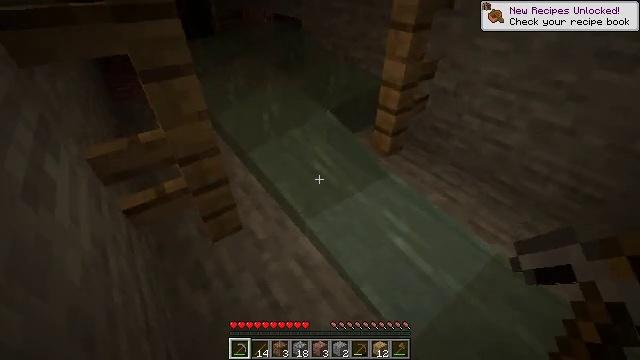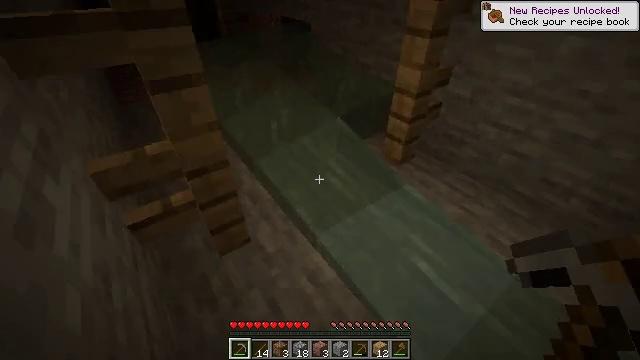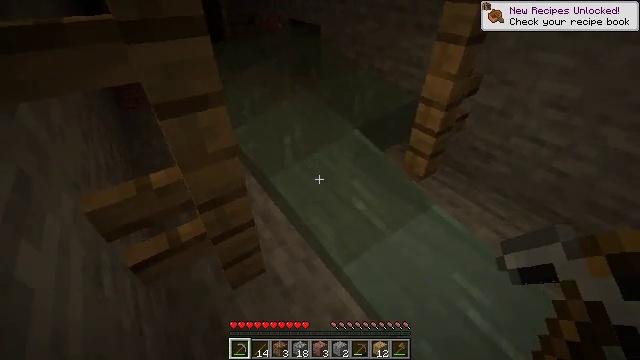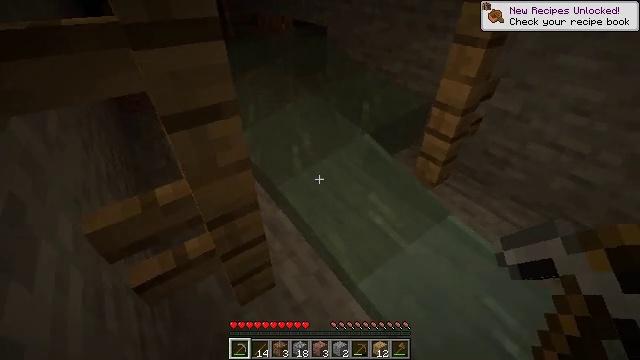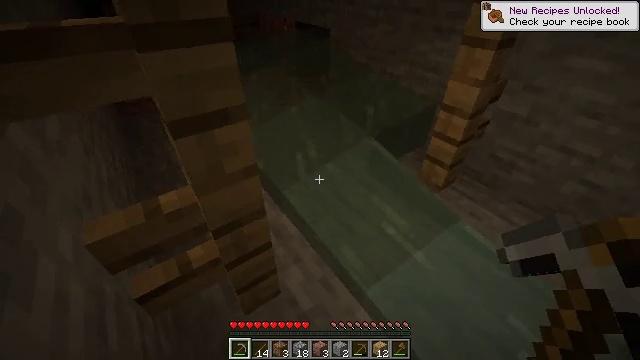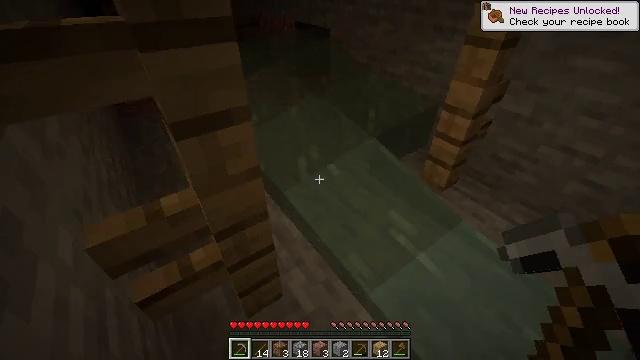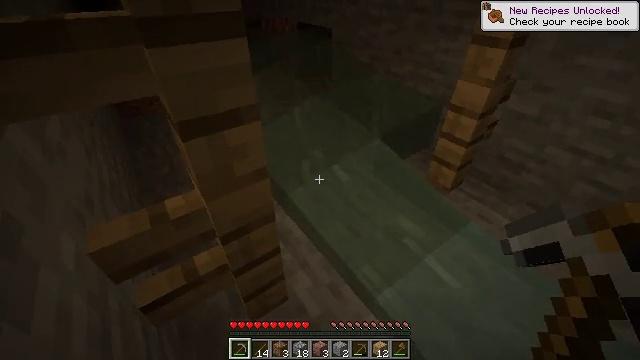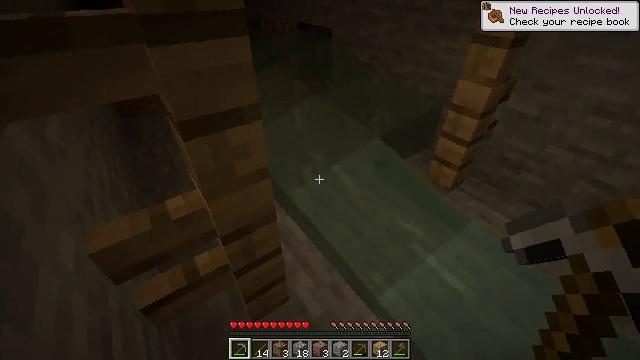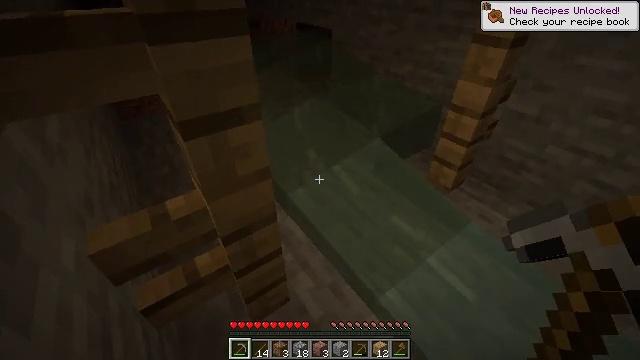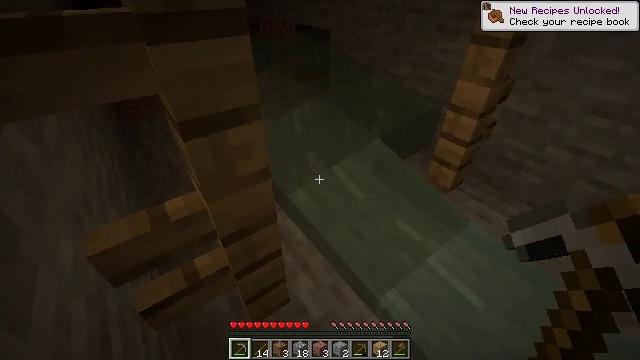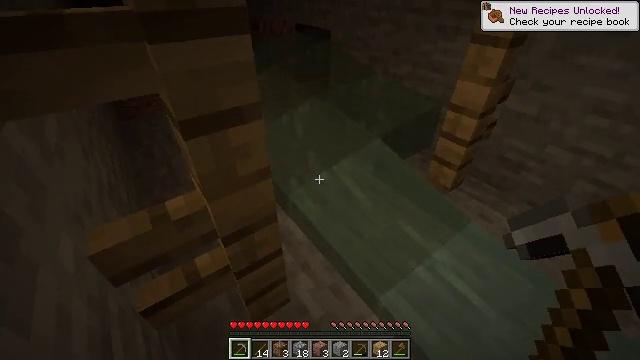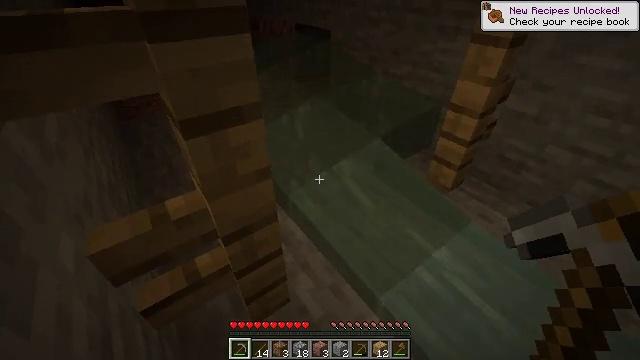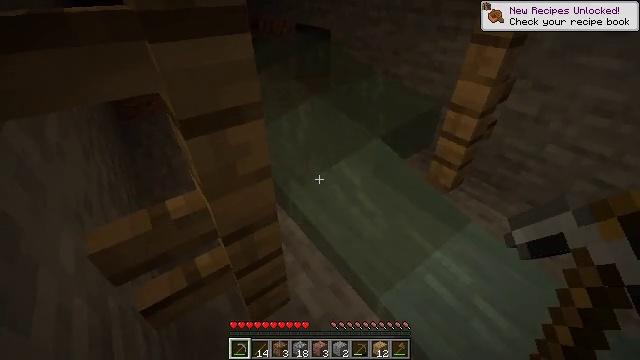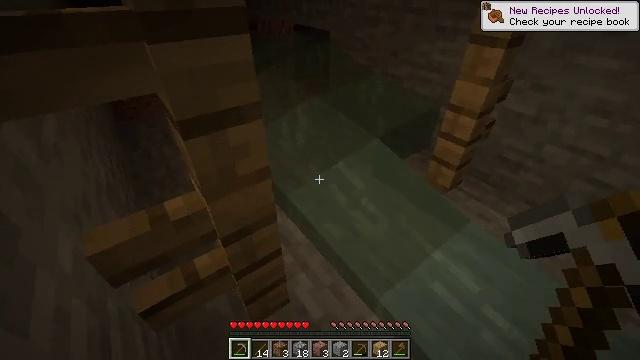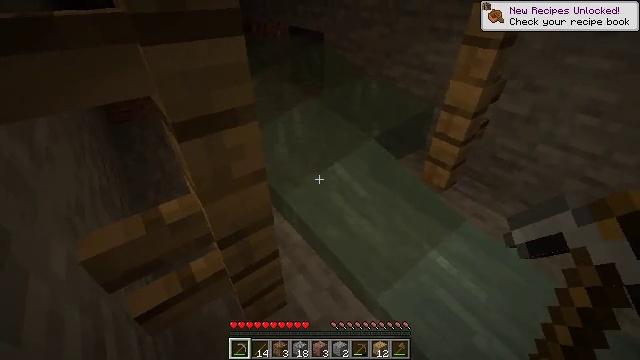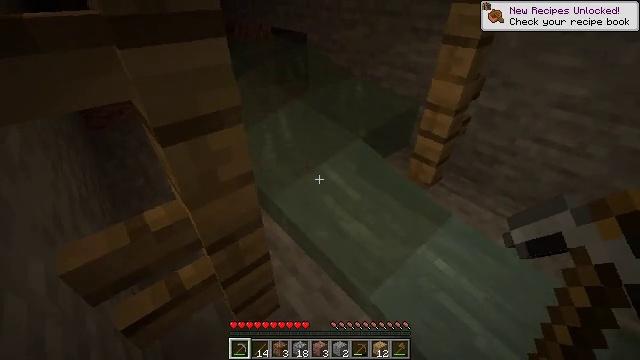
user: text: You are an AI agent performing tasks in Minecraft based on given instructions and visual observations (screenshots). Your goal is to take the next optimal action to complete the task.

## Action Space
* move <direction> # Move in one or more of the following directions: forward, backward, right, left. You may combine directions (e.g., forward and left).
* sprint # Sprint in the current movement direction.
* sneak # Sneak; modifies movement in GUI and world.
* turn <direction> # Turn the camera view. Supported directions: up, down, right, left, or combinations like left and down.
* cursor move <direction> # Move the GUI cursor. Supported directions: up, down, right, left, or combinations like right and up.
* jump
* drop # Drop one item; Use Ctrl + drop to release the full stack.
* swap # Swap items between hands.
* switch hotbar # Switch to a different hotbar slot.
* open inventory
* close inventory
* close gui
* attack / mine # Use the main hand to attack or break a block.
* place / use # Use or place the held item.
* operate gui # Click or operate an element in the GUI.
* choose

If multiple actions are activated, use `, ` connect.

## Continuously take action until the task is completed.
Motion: motion action
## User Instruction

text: Break the existing planks.
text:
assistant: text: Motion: move forward and move left
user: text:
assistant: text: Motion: move forward and move left
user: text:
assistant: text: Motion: no_op
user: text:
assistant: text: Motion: no_op
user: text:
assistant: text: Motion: no_op
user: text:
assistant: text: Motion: no_op
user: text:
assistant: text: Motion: no_op
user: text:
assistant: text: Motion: no_op
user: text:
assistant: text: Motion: no_op
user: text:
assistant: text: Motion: no_op
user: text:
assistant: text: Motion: no_op
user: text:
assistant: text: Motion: no_op
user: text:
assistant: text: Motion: no_op
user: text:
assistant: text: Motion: turn right
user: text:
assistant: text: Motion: turn right
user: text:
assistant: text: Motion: move right, turn right
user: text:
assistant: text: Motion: move right
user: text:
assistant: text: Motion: move right
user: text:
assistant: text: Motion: move right
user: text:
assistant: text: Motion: no_op
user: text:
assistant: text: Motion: no_op
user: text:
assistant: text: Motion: no_op
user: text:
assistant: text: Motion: no_op
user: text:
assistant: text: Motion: no_op
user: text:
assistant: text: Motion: no_op
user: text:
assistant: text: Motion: no_op
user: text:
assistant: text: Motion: no_op
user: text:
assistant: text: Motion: no_op
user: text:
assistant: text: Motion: no_op
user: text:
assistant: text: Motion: no_op